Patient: sex M, age 79
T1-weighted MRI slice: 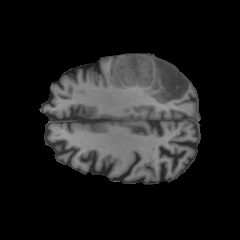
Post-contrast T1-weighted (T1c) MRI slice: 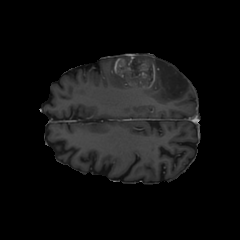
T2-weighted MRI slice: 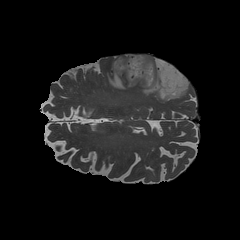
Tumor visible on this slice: yes
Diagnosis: Glioblastoma, IDH-wildtype
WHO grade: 4